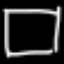
Label: square